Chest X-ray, PA view. Patient: 29 years old, sex F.
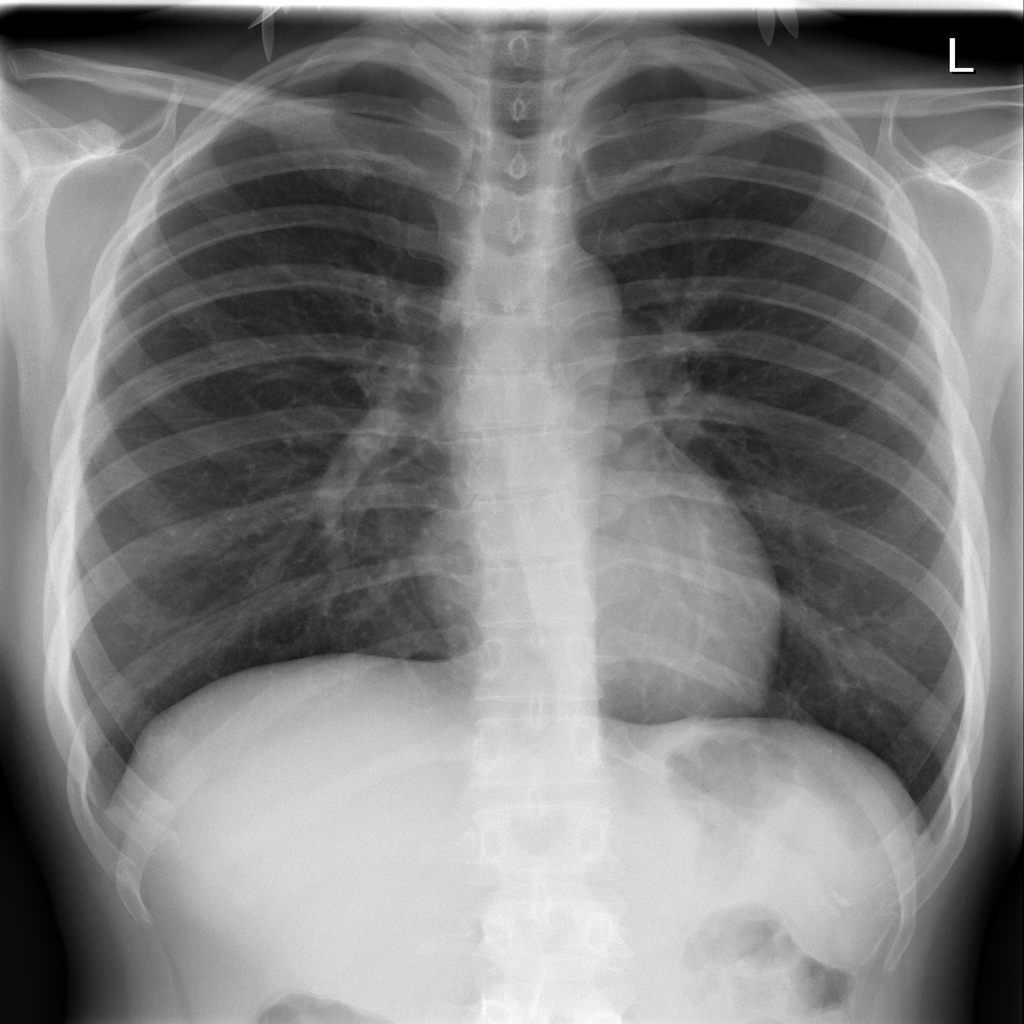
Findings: No Finding